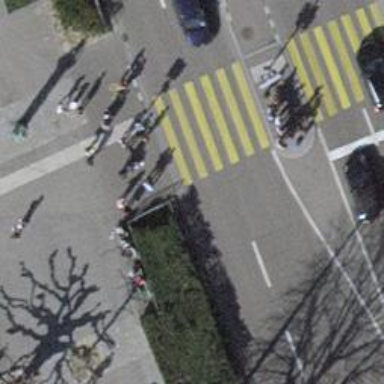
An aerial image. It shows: Kerb barrier.